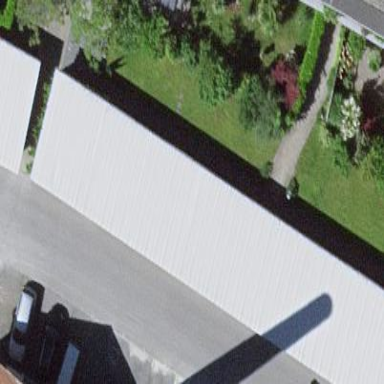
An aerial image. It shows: View of roof of building.